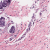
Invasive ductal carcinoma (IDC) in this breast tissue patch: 0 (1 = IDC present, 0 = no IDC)